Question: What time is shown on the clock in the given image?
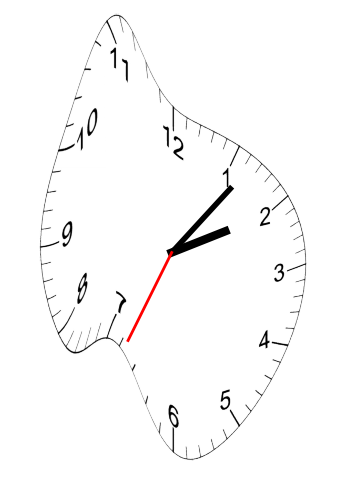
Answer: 02:06:34